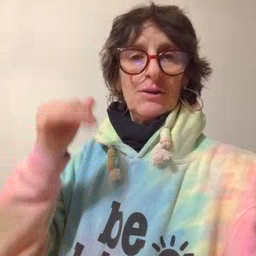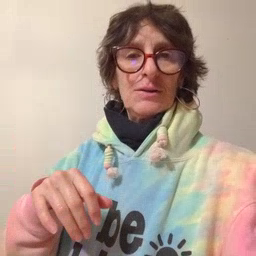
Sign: hair